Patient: sex M, age 60
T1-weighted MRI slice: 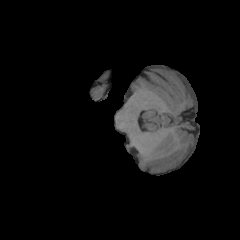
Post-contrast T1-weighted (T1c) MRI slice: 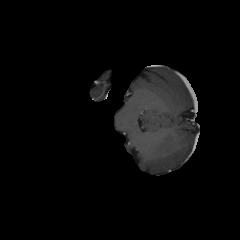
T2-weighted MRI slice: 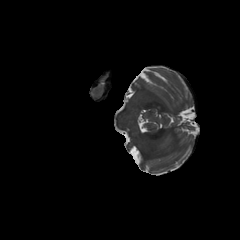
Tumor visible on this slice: no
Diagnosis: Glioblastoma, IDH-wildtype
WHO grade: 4